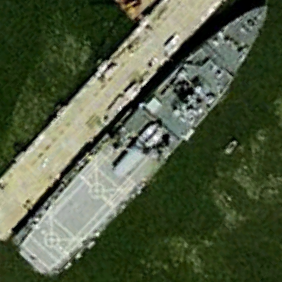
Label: combat